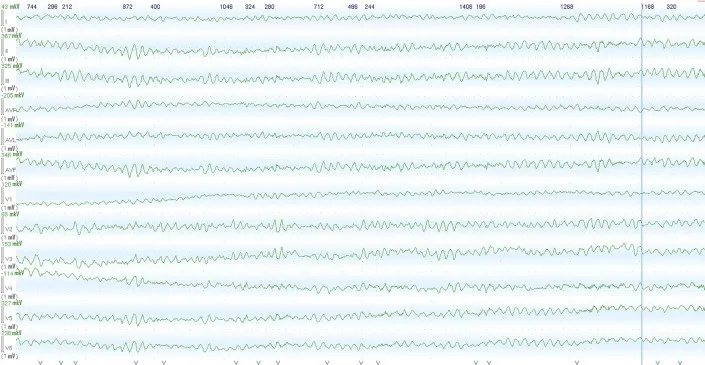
Images recorded by the ECG monitoring system in the intensive care unit within the first hour after the initial out-of-hospital episode of abortive sudden cardiac death. Ventricular fibrillation was recorded from patients, following admission to cardiac ICU.
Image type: electrography (ekg)